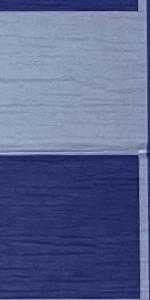
Label: Empty